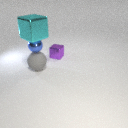
small blue metal sphere below large cyan metal cube